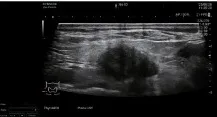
The ultrasound features of cervical lymph nodes at different time points. (A) After 24 months of Osimertinib, enlarged lymph nodes were observed in the IV region of the right neck, with a maximum size of 2.3 x 1.7 cm.
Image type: radiology (ultrasound)